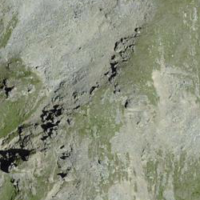
EUNIS habitat code: 48
Species observed at this site:
Juncus jacquinii